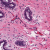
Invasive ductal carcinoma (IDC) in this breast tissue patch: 0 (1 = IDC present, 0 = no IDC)